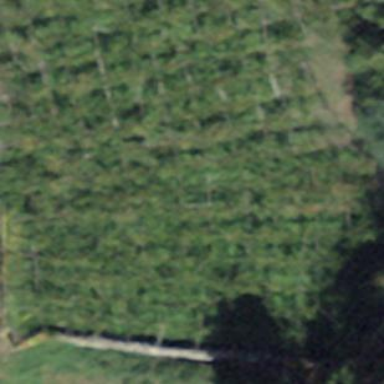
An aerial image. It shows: Vineyard where grapes are grown.